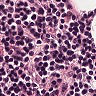
Metastatic tissue present: no